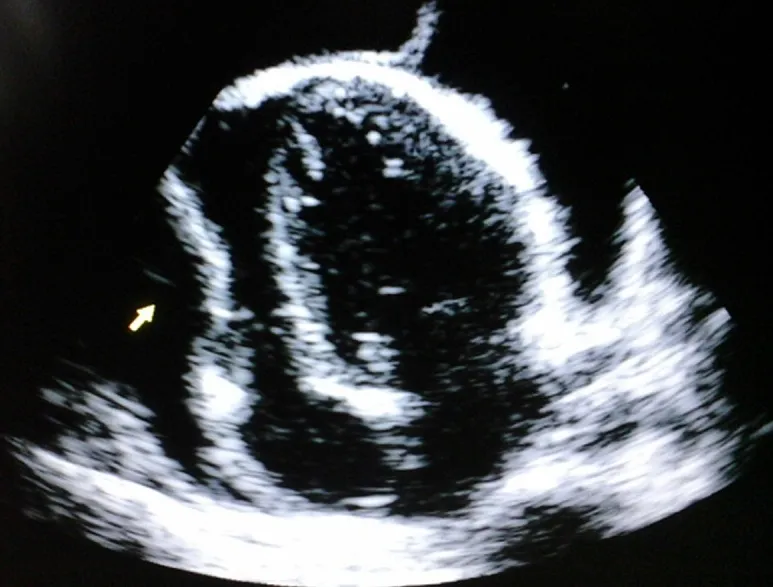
apical four chambers view showing a circumferential pericardial effusion with collapse of the right ventricle in diastole (white arrow); the surface of the heart has a shaggy appearance, with frond-like structures extending to the parietal pericardium, this appearance is typical of tuberculous pericardial effusion.
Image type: radiology (ultrasound)